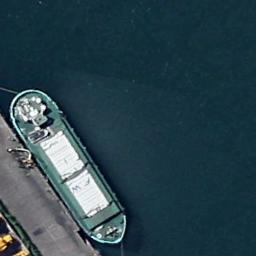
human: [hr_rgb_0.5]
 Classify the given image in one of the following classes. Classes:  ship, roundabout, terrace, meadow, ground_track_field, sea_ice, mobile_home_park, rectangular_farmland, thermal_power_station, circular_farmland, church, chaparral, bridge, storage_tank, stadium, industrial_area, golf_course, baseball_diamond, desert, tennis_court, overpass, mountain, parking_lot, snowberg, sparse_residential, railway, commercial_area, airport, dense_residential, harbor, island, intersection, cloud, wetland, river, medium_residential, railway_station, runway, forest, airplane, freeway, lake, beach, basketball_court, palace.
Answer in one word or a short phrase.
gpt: ship